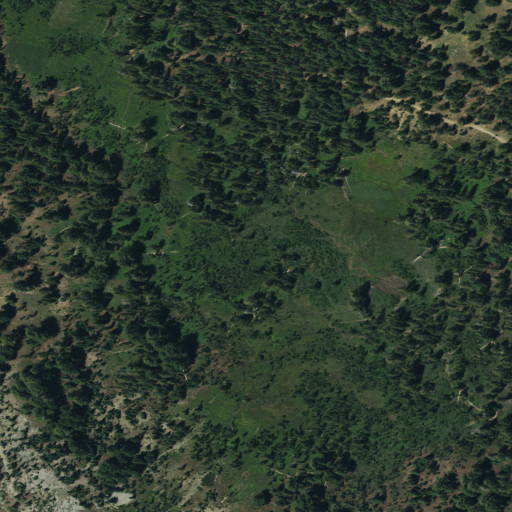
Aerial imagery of plain(s) in California named Haypress Meadows containing evergreen forest, woody wetlands, herbaceous wetlands, shrub, and open development